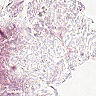
Metastatic tissue present: no